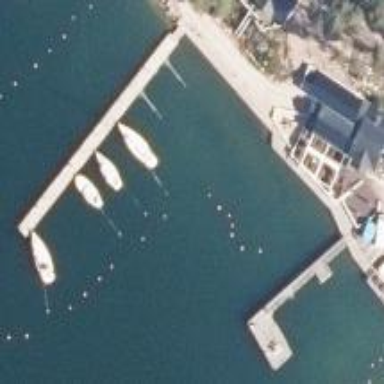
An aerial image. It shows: Man-made pier.